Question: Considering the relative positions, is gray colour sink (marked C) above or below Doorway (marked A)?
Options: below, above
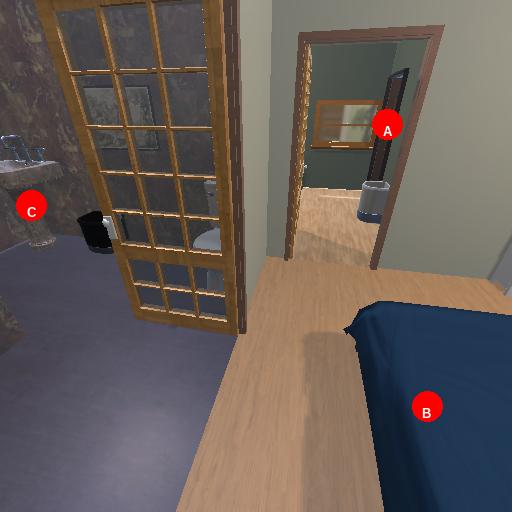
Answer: below